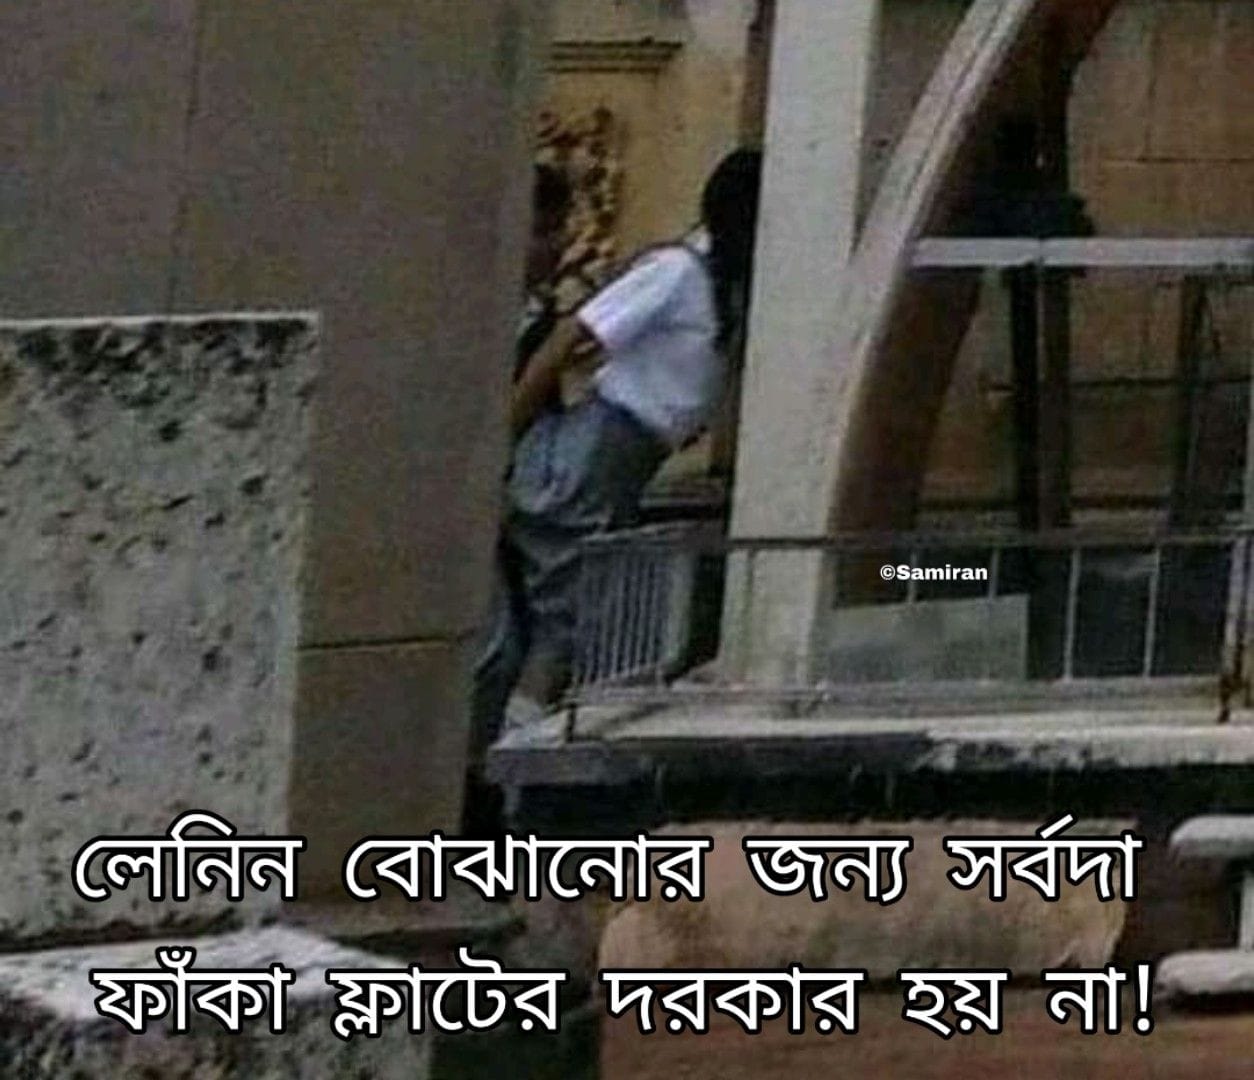
Caption: লেনিন বোঝানোর জন্য সর্বদা ফাঁকা ফ্লাটের দরকার হয় না !
Label: hate